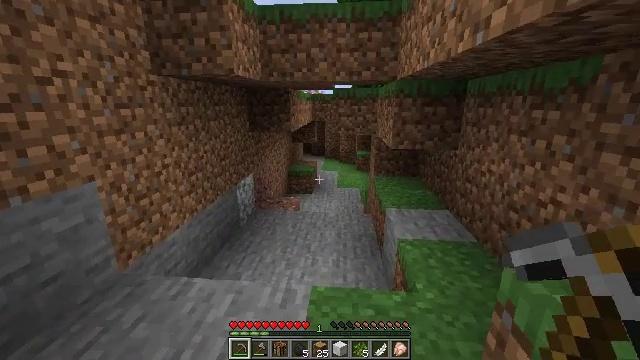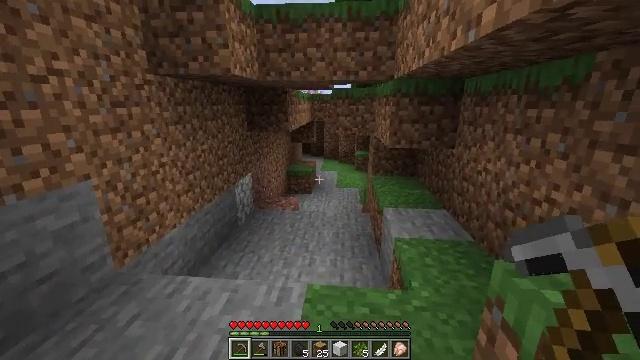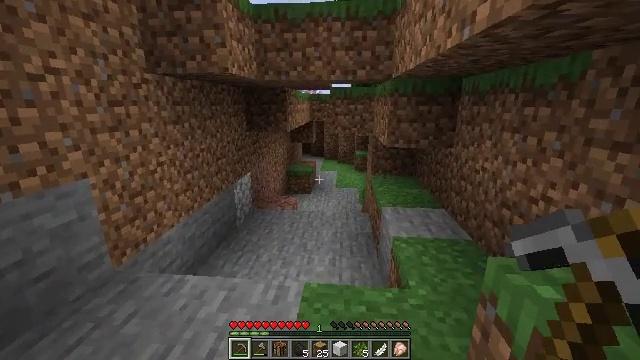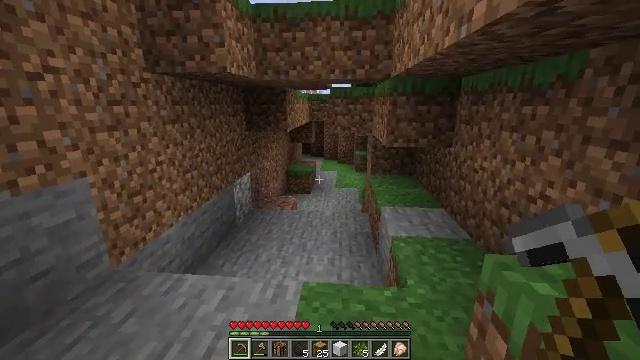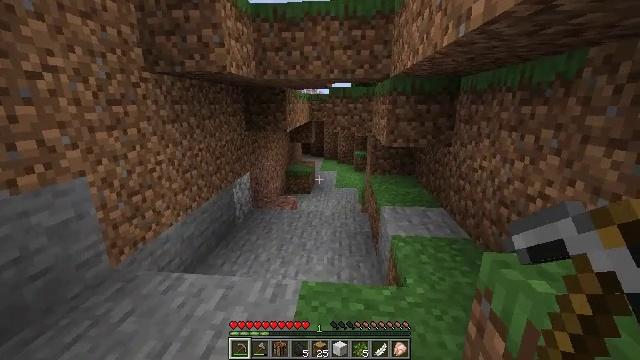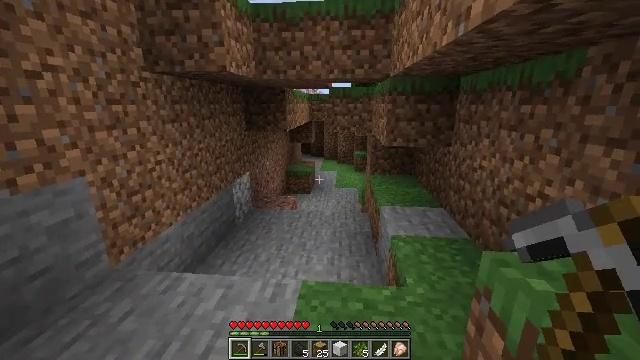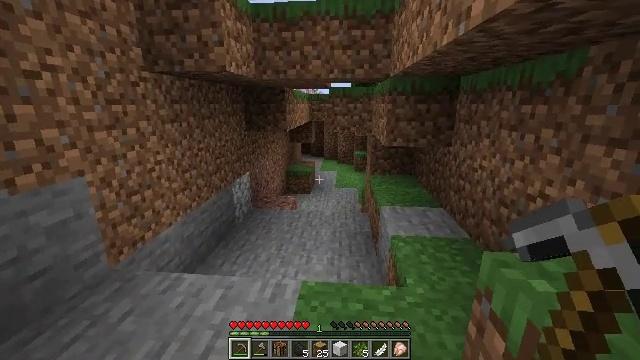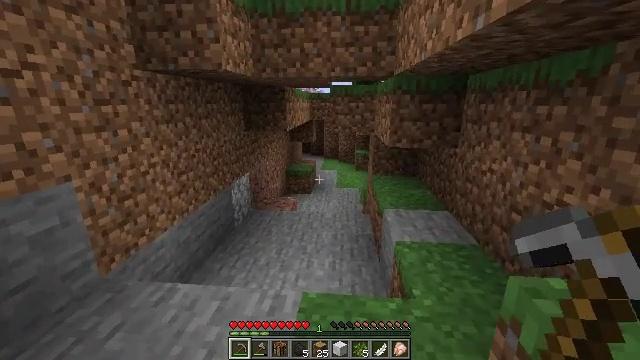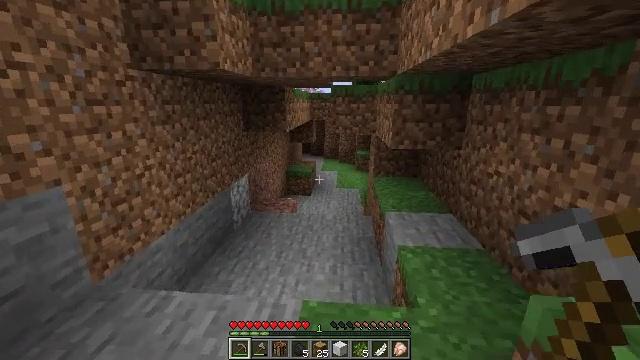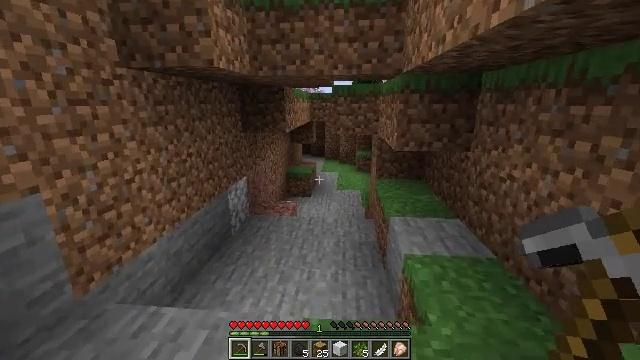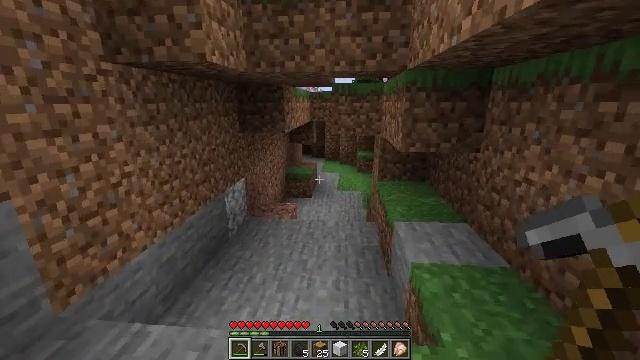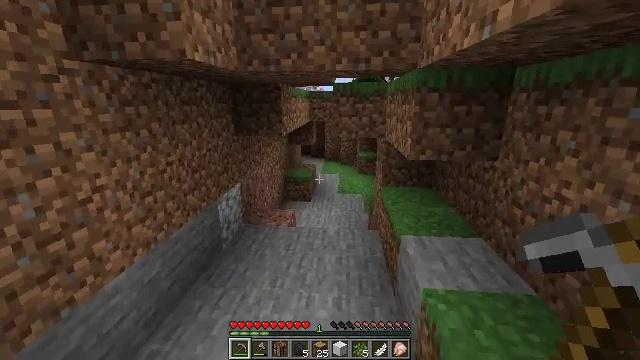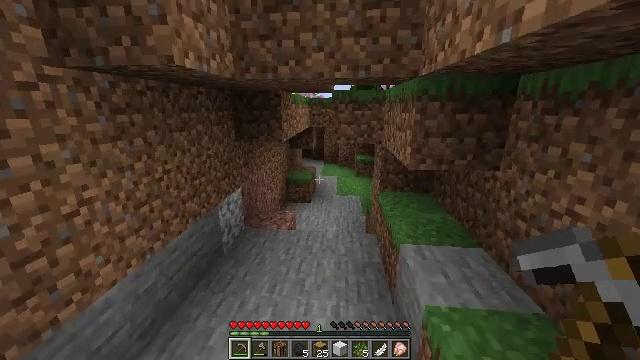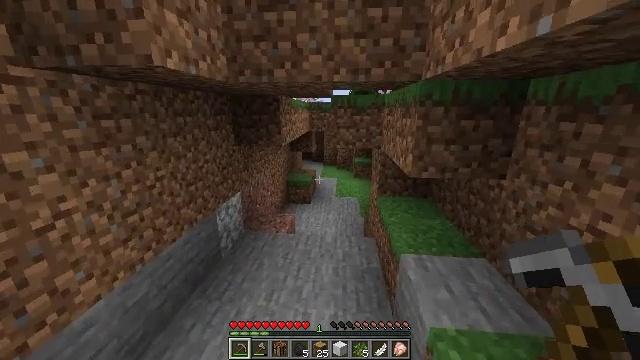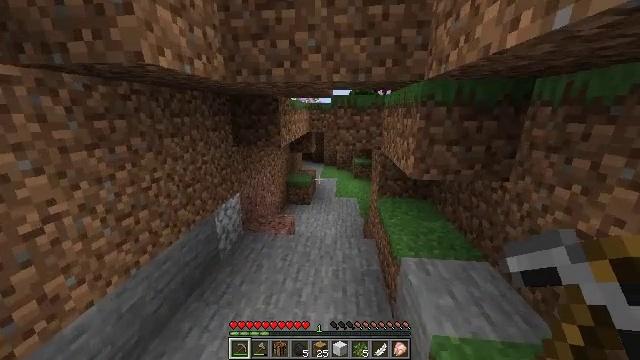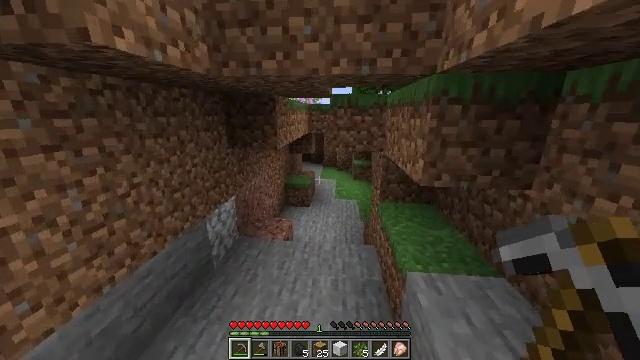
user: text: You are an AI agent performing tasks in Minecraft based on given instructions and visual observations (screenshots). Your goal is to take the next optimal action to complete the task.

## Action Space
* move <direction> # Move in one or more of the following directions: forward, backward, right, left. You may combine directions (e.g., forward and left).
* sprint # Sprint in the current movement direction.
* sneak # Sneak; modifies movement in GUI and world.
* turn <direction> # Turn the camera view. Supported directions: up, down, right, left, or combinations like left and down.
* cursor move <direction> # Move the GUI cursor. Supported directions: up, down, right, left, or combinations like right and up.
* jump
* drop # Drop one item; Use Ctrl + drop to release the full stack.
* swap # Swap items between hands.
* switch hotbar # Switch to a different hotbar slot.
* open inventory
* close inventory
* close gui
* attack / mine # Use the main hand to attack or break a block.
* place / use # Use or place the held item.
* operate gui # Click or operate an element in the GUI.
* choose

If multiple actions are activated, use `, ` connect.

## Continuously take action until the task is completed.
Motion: motion action
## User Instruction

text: Hunt a salmon.
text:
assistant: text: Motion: no_op
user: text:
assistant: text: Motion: no_op
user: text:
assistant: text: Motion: no_op
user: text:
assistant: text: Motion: no_op
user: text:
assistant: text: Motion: no_op
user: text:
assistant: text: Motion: move forward
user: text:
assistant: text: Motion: move forward
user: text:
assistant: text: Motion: move forward
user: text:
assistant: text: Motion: move forward
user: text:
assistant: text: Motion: move forward
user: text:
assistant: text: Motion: move forward, sprint
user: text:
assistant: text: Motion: move forward, sprint
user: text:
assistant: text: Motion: move forward, sprint
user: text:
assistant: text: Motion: move forward, sprint
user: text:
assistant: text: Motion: move forward, sprint
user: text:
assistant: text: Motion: move forward, turn right and down
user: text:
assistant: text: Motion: move forward, turn right and down
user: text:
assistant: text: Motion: move forward, turn down
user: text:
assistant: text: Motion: move forward, turn down
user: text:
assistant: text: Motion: move forward
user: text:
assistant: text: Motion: move forward, turn down
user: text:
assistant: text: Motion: move forward
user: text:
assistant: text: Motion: move forward, turn down
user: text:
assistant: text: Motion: move forward
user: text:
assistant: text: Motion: move forward
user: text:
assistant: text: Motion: move forward
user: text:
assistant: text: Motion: no_op
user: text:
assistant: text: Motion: no_op
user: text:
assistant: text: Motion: no_op
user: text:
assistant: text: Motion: turn right